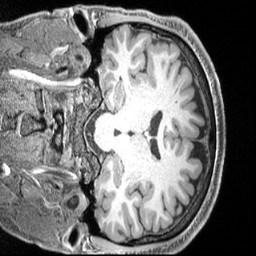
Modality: T1w
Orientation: coronal
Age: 30
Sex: male
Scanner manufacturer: siemens
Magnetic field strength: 3 T
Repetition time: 2.4 s
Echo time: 0.00228 s